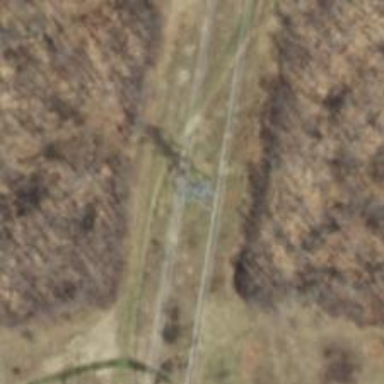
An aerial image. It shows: Power tower.